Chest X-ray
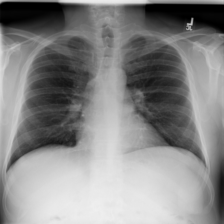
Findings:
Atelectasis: negative
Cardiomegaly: negative
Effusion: negative
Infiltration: negative
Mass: negative
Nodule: negative
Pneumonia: negative
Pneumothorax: negative
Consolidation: negative
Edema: negative
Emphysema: negative
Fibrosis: negative
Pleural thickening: negative
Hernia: negative